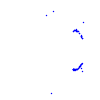
Particle: proton